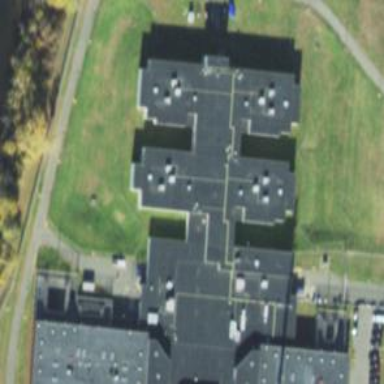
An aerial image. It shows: Prison building.